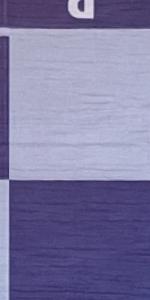
Label: Empty